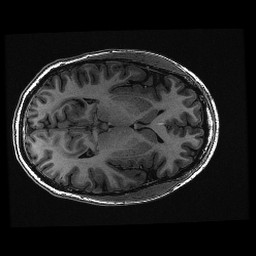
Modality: T1w
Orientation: axial
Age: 24
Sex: female
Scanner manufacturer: ge
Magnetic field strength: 3 T
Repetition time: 0.008848 s
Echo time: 0.003544 s